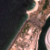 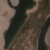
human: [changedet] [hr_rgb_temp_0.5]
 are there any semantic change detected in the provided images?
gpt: One artificial island made of dredged sand and rock is present on the left of the shore.